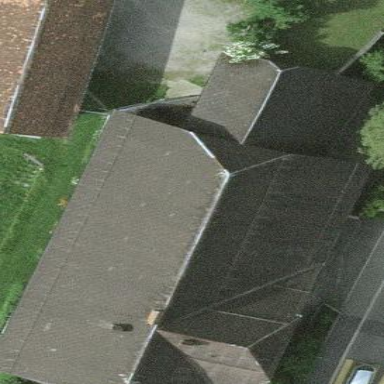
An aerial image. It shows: Farm building.